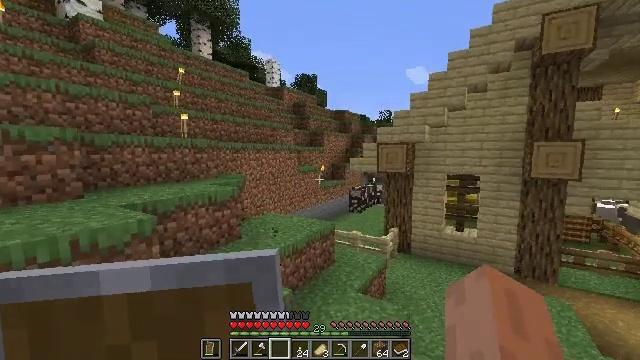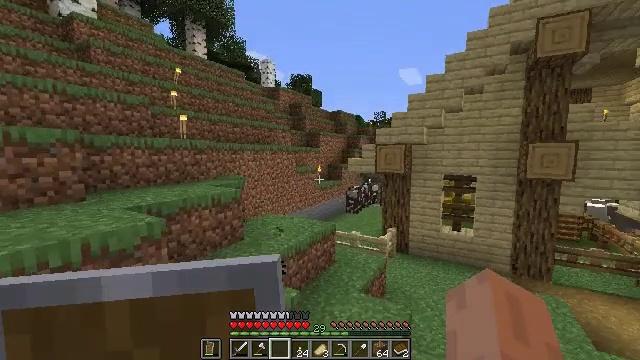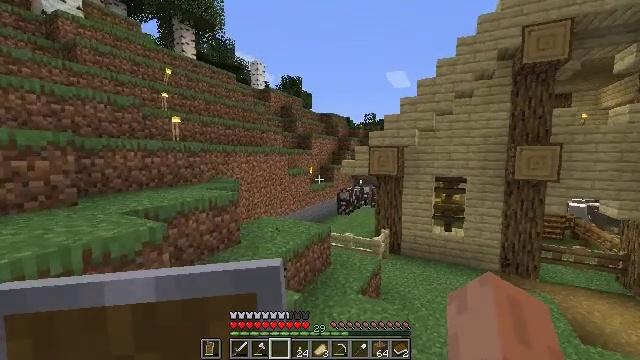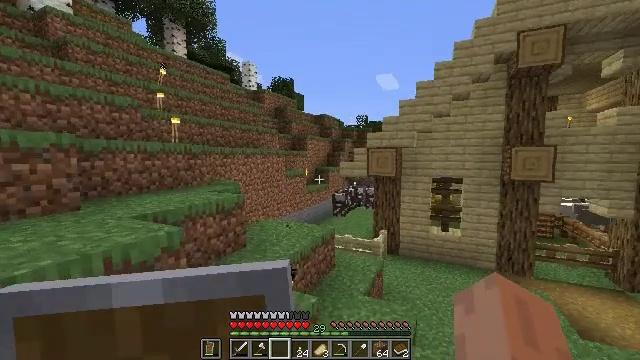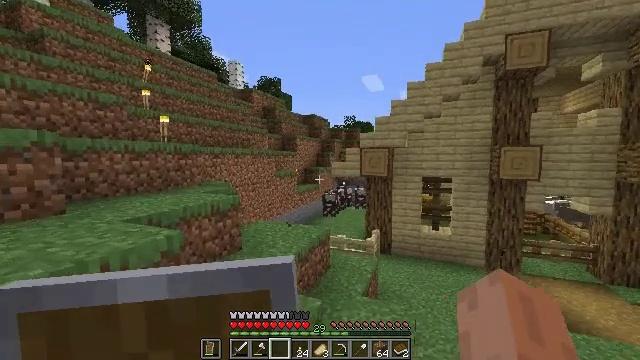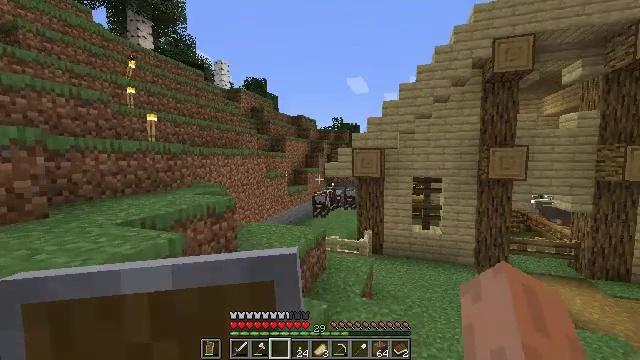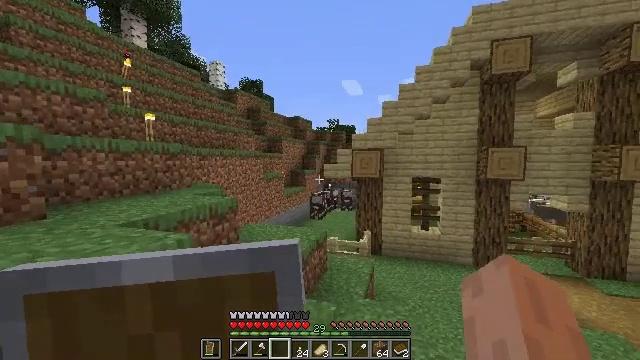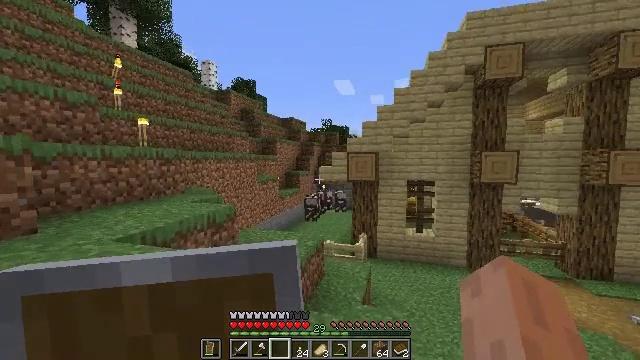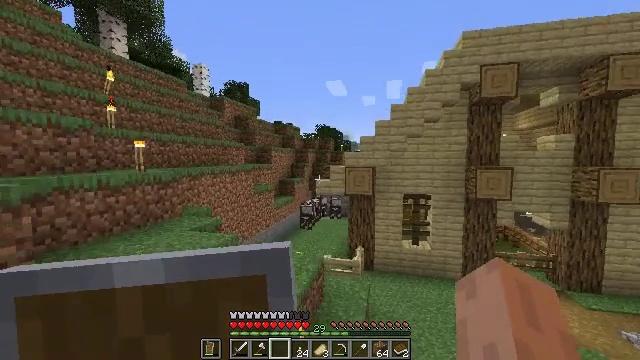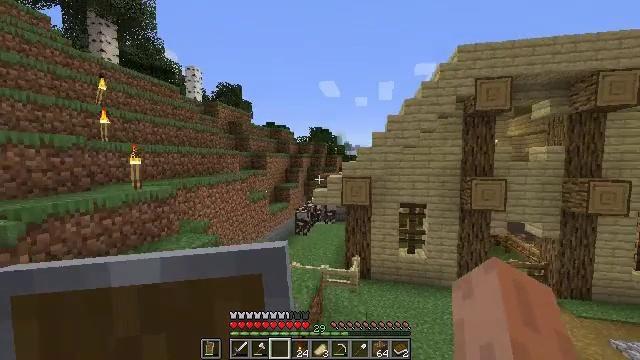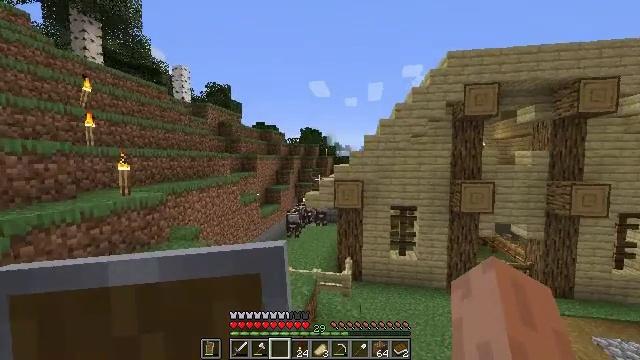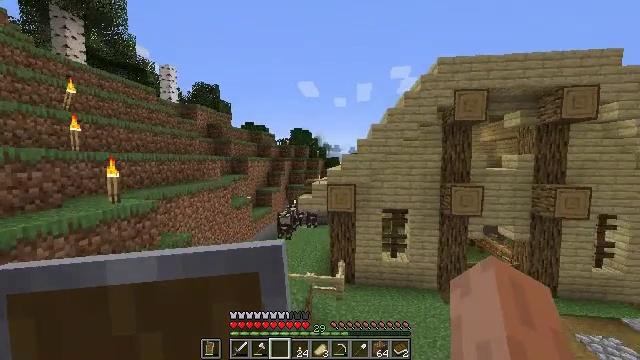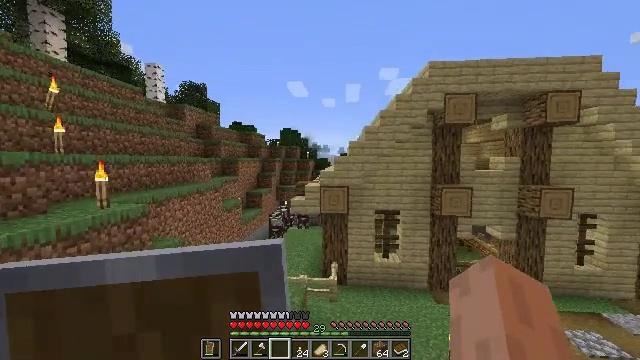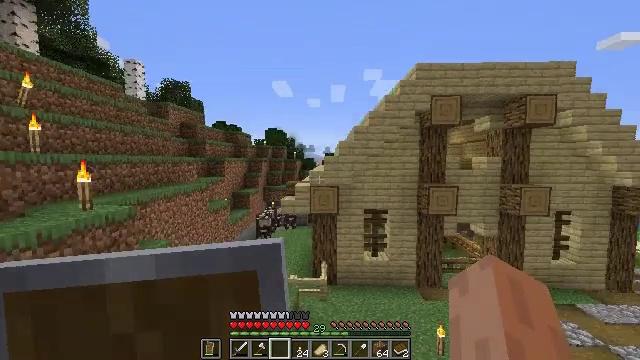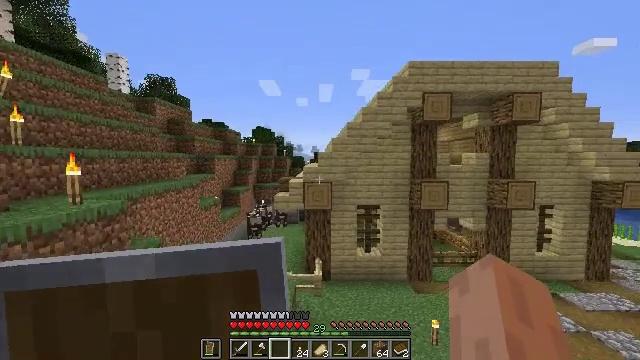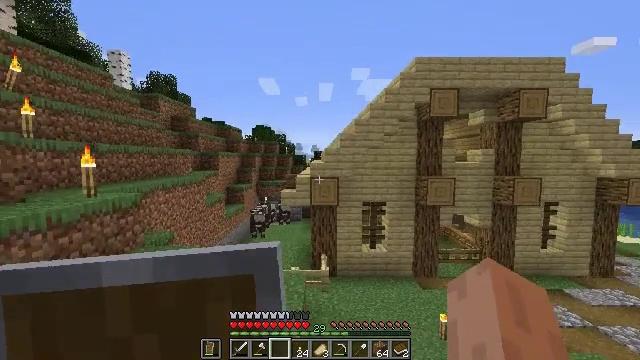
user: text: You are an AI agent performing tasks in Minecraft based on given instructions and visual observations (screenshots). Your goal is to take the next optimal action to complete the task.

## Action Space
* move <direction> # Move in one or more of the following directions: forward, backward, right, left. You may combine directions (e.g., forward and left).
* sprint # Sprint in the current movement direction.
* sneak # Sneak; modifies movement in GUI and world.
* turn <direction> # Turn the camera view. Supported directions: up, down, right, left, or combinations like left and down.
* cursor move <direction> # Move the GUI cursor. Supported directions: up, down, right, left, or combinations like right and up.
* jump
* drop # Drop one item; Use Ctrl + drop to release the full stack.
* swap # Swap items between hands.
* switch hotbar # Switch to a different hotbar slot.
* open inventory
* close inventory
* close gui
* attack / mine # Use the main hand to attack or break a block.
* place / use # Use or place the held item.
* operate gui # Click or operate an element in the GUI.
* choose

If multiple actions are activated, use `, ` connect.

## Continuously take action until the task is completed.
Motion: motion action
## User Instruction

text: Interact with the crafting table and craft a fishing rod.
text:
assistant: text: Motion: move left, turn right
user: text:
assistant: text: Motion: move left, turn right
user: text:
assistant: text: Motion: move left, turn right
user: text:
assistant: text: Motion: move left, turn right
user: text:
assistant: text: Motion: move left, turn right
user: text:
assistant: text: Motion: move left, turn right
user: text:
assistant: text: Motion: move left, turn right, jump
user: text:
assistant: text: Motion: move left, turn right, jump
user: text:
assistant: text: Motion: move left, turn right, jump
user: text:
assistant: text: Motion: move left, turn right, jump
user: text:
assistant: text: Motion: move left, turn right, jump
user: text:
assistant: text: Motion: move left, turn right
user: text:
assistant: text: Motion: move left, turn right
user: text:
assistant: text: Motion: move left, turn right
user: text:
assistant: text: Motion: move left
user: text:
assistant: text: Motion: move left
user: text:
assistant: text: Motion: move left, turn right and down
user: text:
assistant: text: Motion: move left, turn right and down
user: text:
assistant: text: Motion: move left, turn right
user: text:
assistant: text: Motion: move left, turn right
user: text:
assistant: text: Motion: move left
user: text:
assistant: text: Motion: move left
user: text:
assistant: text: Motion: move left
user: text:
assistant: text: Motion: move left
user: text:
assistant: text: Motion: move left
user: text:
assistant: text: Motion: move left
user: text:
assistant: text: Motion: move left, jump
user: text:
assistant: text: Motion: move left, jump
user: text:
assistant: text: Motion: move left, jump
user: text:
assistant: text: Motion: move left, jump